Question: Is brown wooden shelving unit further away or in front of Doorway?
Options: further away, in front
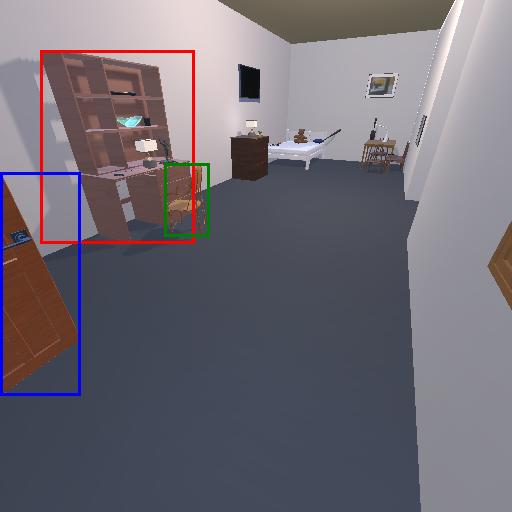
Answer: further away